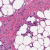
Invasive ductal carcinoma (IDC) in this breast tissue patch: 0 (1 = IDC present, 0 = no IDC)